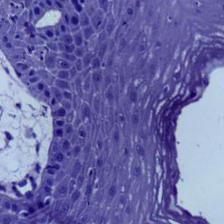
Diagnosis: Normal